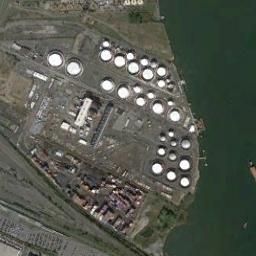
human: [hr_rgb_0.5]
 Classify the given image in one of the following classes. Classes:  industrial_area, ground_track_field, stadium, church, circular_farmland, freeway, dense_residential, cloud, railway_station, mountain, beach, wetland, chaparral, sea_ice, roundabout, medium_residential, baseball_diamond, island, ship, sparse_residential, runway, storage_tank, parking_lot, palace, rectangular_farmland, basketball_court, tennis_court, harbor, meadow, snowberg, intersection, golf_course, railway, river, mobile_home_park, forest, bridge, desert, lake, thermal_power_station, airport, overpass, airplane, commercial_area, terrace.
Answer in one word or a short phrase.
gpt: storage_tank